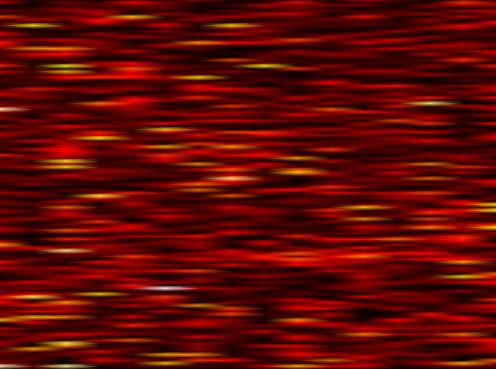
Label: FBMC